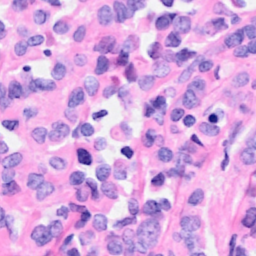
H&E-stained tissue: Breast